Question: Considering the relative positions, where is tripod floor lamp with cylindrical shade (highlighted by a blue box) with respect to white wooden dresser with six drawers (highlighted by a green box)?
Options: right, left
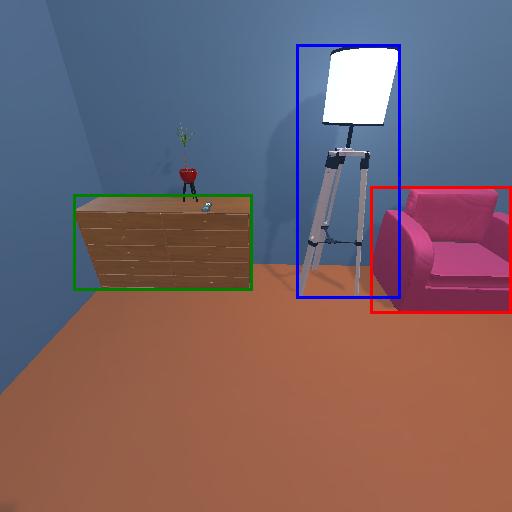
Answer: right